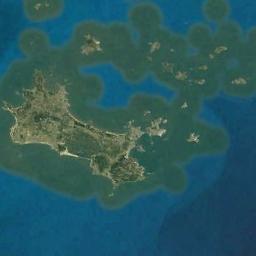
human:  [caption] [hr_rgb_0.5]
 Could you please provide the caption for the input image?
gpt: There is much vegetation on the island .

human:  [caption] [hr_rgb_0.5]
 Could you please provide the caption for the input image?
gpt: There are many islands of different shapes and sizes .

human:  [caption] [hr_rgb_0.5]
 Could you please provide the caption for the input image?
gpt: The irregularly shaped island is surrounded by blue sea water, The island has a green and yellow-brown color, And there are many smaller islands next to it .

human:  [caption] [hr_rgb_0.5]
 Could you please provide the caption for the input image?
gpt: The archipelago has lots of islands of different sizes and the waters around the islands is light blue .

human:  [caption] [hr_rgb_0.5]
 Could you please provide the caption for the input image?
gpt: There are group of green islands on a blue sea .